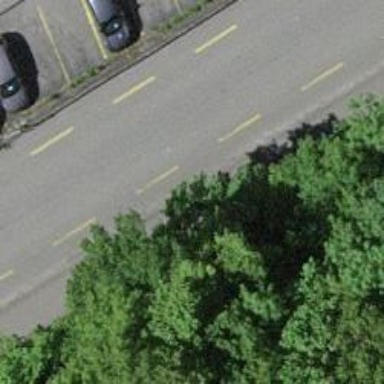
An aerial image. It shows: Unclassified road with asphalt surface. There is cycle lane on both sides of the road.